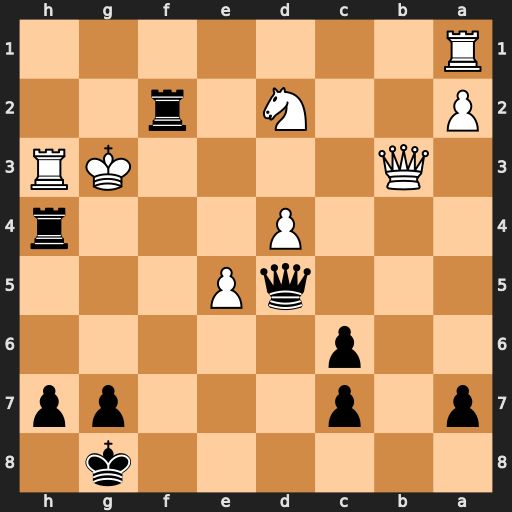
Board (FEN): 6k1/p1p3pp/2p5/3qP3/3P3r/1Q4KR/P2N1r2/R7
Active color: b
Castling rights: -
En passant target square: -
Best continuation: Rxh3+ Kxh3 Rxd2 Qb8+ Kf7